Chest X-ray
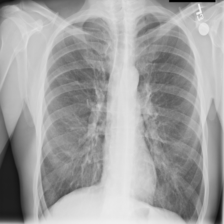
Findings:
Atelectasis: negative
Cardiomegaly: negative
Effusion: negative
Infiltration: negative
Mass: negative
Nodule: negative
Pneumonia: negative
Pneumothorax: negative
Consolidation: negative
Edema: negative
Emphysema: negative
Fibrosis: negative
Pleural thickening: negative
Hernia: negative